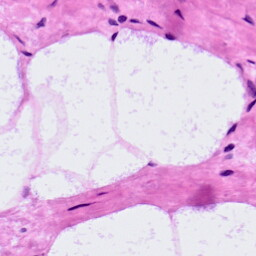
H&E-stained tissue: LymphNode